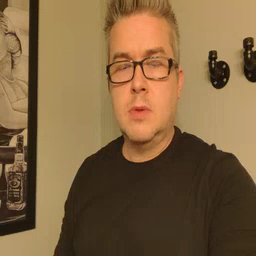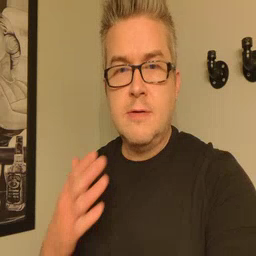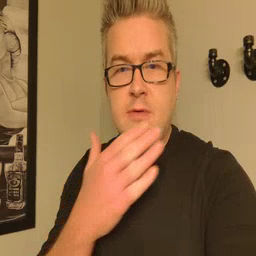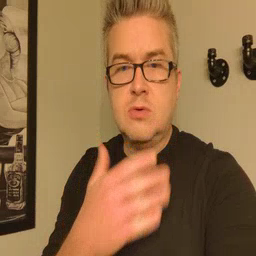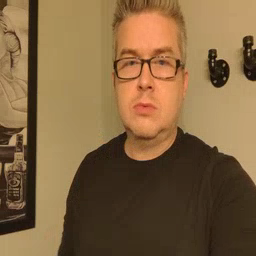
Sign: fish